Question: I'm using wkhtmltopdf to create a pdf from a file (using PHP if that's important) and it's working great except for a random empty box. Here is what I've tried to get the box to go away:
1. Changed encoding for wkhtmltopdf to be UTF-8
2. Made sure the file was encoded using UTF-8
3. Checked the MySql database that it's pulling from to make sure that the encoding was UTF-8
4. Doubled/Tripled checked to make sure there is no extra character at the end of the line.
5. Deleted and re-inserted the database row
6. Rendered everything except that database row and the box wasn't there, so I know it's that entry.
Here is a copy and paste of the box from Adobe Reader in case it helps: ''.
I've read it could be a null object generated by wkhtmltopdf, but if it is, how can I get rid of it?

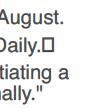
Answer: Finally figured it out. It appears that the issue wasn't with the text or database row at all. It was trying to use Helvetica. I'm not sure why this caused an issue on just that one row, but it did. I switched to Arial and it works perfectly.